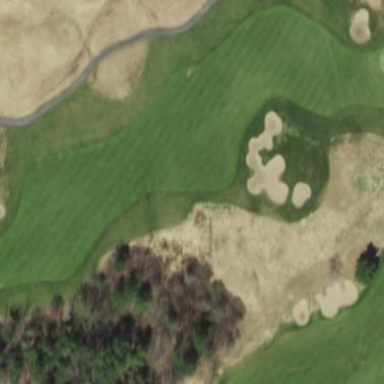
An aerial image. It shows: Grassy area designated as golf fairway.